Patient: sex M, age 65
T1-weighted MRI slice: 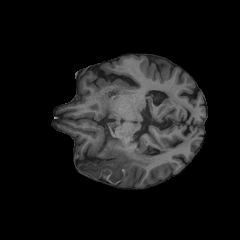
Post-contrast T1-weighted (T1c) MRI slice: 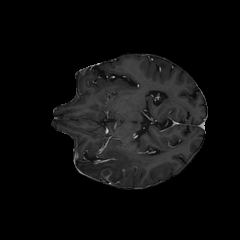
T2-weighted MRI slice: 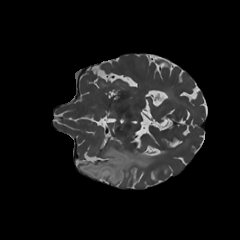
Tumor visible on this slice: yes
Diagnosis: Astrocytoma, IDH-mutant
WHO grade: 2